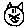
Label: cat